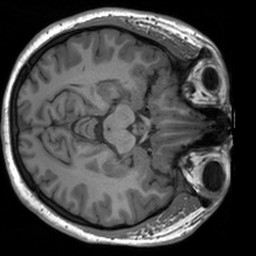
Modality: T1w
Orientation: axial
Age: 21
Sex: female
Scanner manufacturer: siemens
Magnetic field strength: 3 T
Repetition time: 1.9 s
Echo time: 0.00226 s